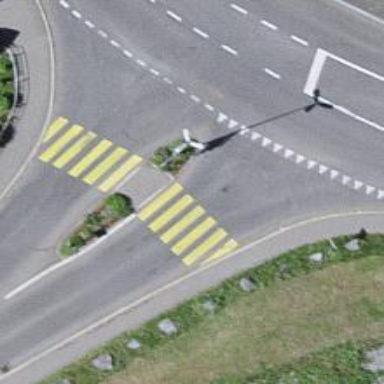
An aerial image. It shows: Marked zebra crossing with island.